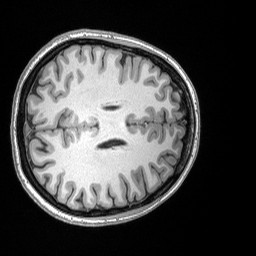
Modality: T1w
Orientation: axial
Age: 27
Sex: female
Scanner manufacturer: siemens
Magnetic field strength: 3 T
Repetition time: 2.53 s
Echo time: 0.00164 s